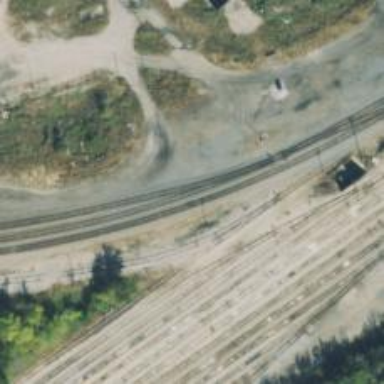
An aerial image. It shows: Railway track.